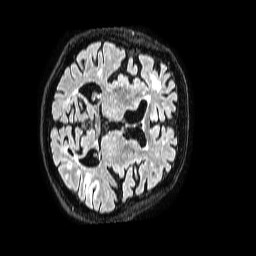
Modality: FLAIR
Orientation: axial
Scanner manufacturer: philips
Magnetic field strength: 1.5 T
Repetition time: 4.8 s
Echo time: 0.3 s